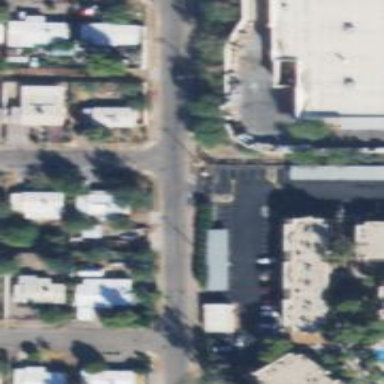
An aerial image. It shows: Alley classified as service road.